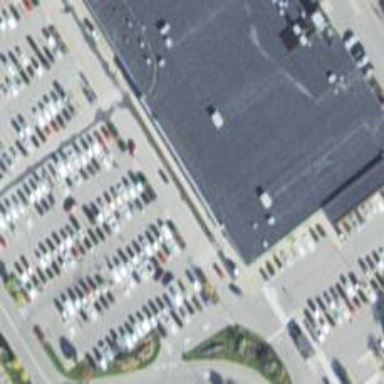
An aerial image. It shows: Supermarket.